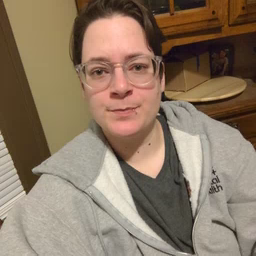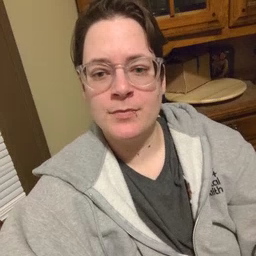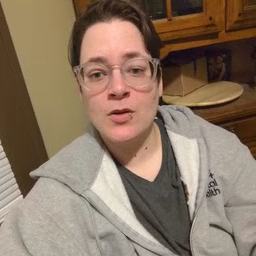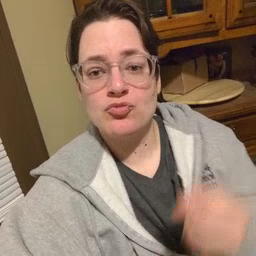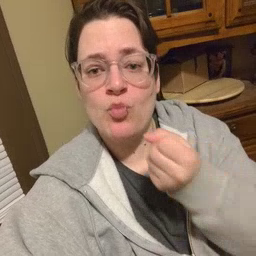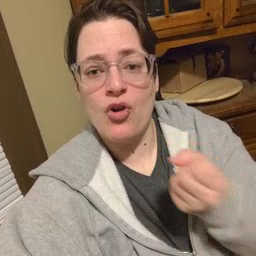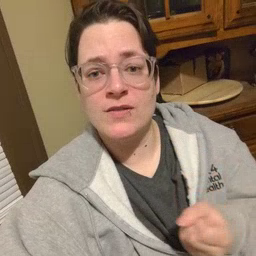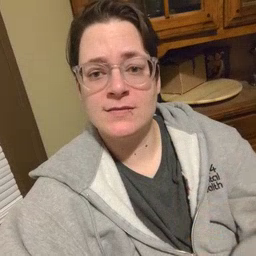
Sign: drawer